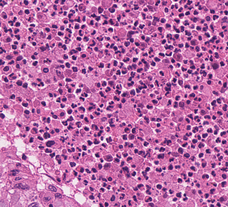
Tumor epithelial tissue: yes
Tumor-associated stroma tissue: no
Normal tissue: no